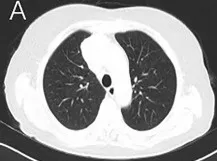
Lung.
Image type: radiology (ct)